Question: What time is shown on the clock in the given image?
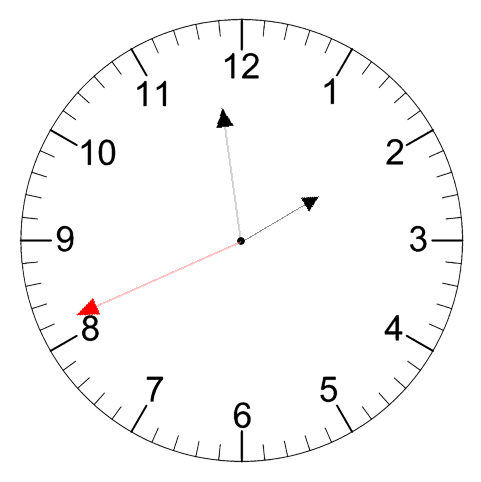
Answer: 01:58:41